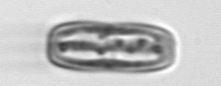
Label: Ephemera